Field crop: maize
Growth stage: 2
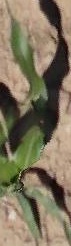
Species: maize